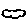
Label: cloud